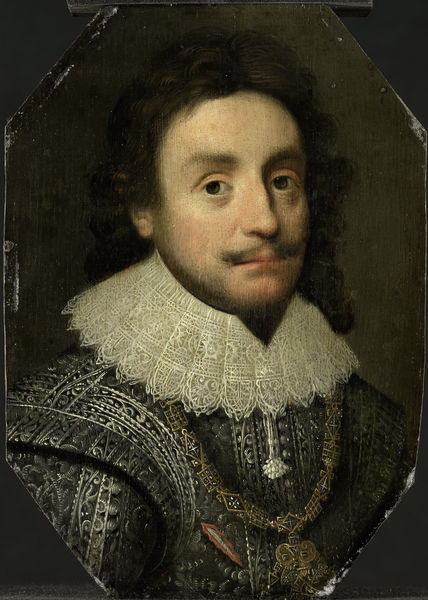
Titel: Portret van Frederick V (1596-1632), Keurvorst van de Palts
Künstler: Michiel Jansz. van Mierevelt
Standort: Amsterdam
Institution: Rijksmuseum
Schlagwörter: dunkel, gemälde, kopf, mann, braun, haar, nase, schmuck, weiss, ölbild, bart, jacke, jung, kragen, silber, spitze, portrait, porträt, gold, haare, reich, stickerei, kette, hof, ölgemälde, king, oil, red, soldier, white, black, collar, dark, face, gray, grey, hair, lace, nose, old, painting, oil painting, pattern, picture, pink, tapestry, brown, spanisch, feather, wood, sad, man, skin, ear, head, 8eck, see, young, eyes, knight, noble, prince, spanish, light, colar, frame, look, texture, color, shadow, chin, mouth, realism, beard, cravat, curls, necklace, british, injured, injury, bright, person, human, royal, renaissance, board, ears, pastel, watch, england, english, eye, form, chest, lips, pale, pearl, shoulders, picasso, paint, dutch, cheek, frontal, miniature, wamst, rich, tan, forehead, goatee, barock, mustache, moustache, pointed, middle ages, sleeves, nobility, embroidery, medallion, ruff, brooch, handsome, emblem, chain, rahmenlos, wavy, metall, nobleman, dressed, portret, brows, curly, octagon, century, brown eyes, 17th century, mustach, highlight, scar, rennaissance, dark eyes, lids, unhappy, padded, trimmed, pleated, pianting, eyelids, accessory, portraot, warch, pol, tradional, renneisance